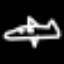
Label: airplane